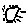
Label: sun